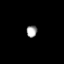
Tissue: prostate
Cell type: T cells
Senescence score: 0.3592
Nuclear area (px): 124
Mean DAPI intensity: 159.177